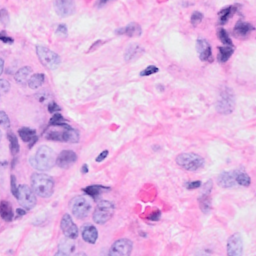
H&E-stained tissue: Breast